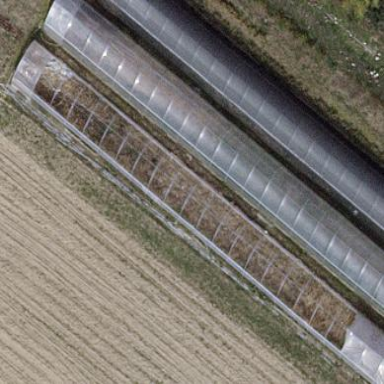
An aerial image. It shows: Area dedicated to greenhouse horticulture.